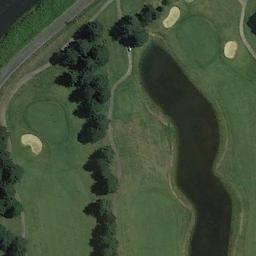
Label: golf_course